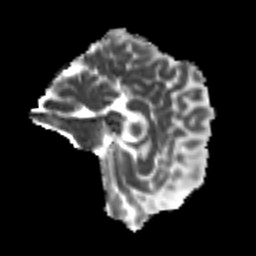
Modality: MD
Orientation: sagittal
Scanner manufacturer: siemens
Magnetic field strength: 3 T
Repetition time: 9.6 s
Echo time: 0.077 s